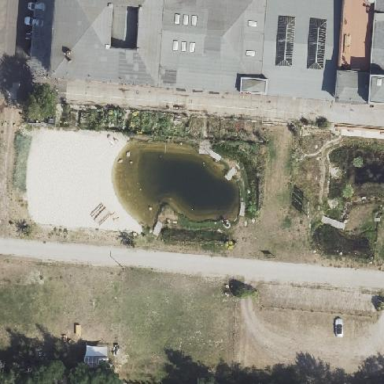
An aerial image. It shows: Serene pond surrounded by nature.